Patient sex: M
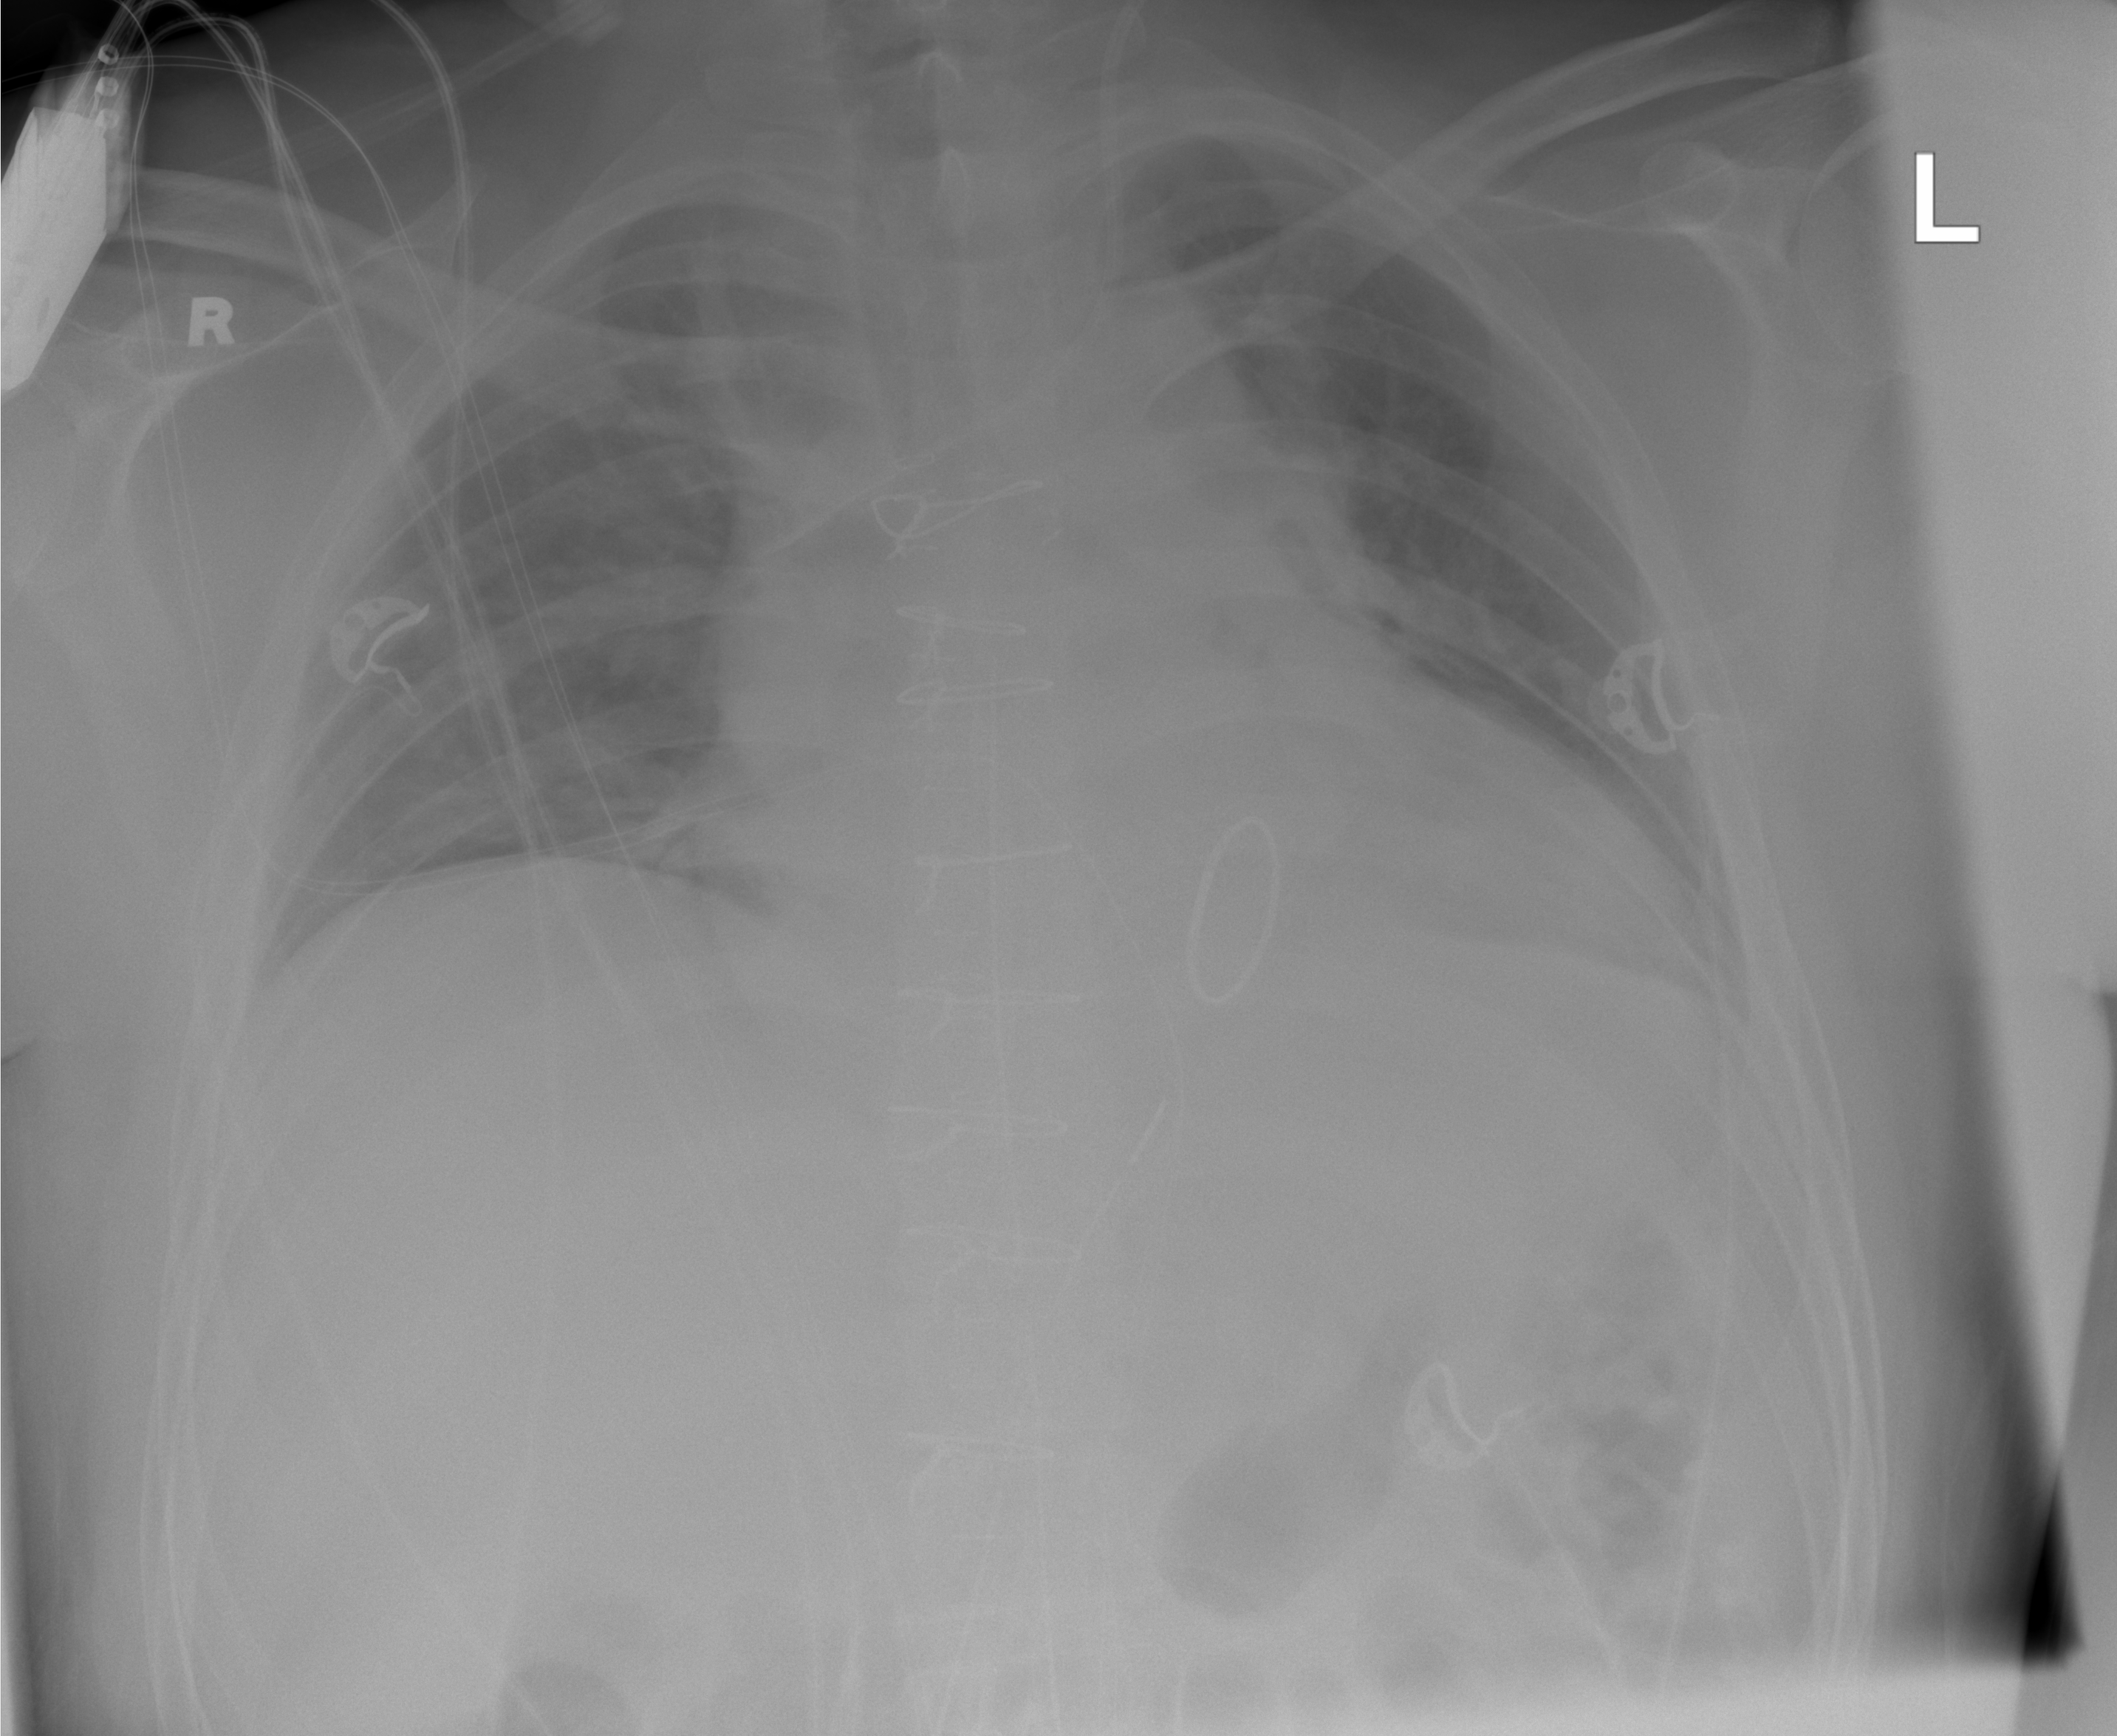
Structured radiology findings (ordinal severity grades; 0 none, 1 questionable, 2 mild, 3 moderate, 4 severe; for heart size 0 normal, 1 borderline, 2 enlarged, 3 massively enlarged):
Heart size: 2
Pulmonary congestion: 0
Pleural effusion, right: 0
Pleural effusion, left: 0
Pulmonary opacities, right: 0
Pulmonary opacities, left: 0
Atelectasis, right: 1
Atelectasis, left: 0